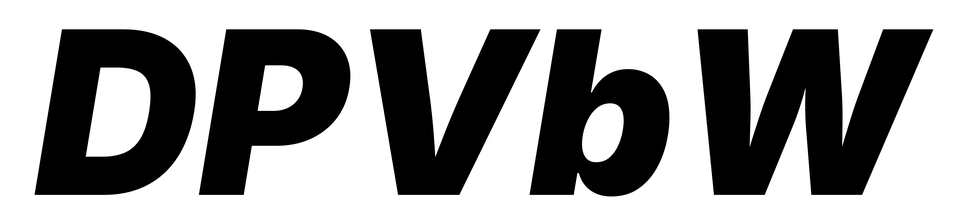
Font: Inter-Italic_Black_Italic